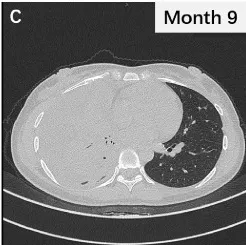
(C) The chest CT image during gefitinib resistance.
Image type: radiology (ct)